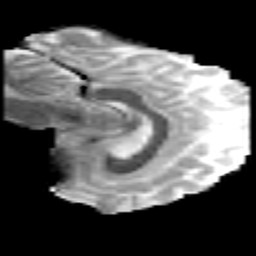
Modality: MD
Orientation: sagittal
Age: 23
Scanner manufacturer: philips
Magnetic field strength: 3 T
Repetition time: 8.6 s
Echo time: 0.127 s